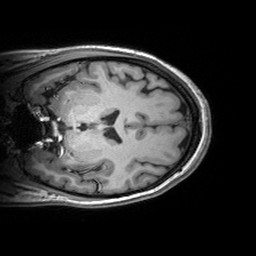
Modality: T1w
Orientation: coronal
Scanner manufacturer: siemens
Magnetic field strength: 3 T
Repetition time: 2.53 s
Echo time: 0.00299 s